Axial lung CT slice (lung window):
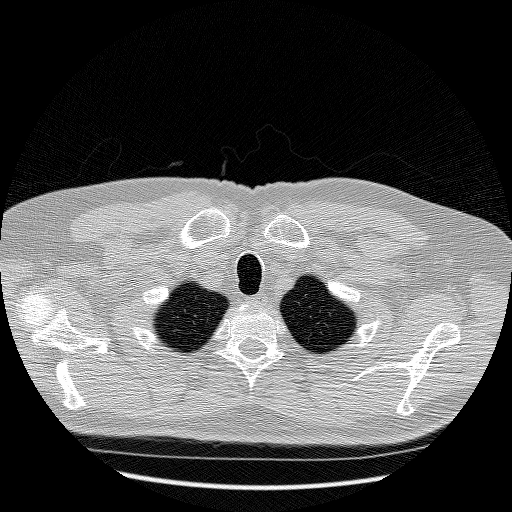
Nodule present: no